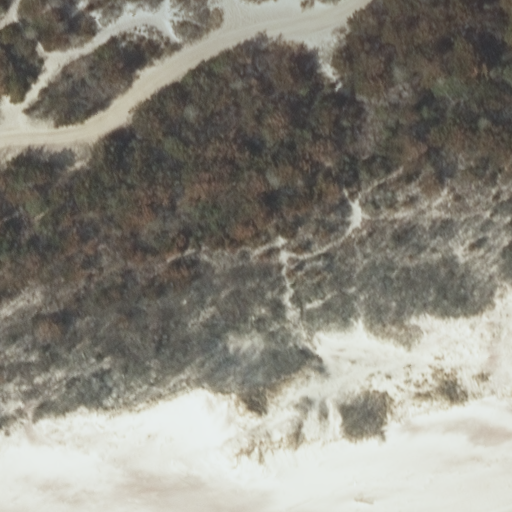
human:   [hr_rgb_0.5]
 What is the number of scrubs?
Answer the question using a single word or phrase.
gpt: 1

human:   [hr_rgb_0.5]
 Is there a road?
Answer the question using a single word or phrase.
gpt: yes

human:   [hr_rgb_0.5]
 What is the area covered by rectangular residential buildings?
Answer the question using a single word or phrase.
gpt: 0m2

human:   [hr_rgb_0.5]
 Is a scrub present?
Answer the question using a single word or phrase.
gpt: yes

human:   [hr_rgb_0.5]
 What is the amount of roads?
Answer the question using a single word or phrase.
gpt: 1

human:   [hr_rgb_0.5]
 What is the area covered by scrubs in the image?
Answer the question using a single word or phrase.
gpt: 10576m2

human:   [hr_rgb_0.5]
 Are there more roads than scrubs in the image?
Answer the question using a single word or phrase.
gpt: no

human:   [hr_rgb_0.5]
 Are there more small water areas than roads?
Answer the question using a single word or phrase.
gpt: no

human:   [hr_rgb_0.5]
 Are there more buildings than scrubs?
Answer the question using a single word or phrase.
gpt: no

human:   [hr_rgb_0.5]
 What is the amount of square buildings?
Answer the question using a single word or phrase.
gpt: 0

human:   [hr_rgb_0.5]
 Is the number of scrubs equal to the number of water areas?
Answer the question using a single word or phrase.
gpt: no

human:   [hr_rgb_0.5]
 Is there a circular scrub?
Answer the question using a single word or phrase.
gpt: no

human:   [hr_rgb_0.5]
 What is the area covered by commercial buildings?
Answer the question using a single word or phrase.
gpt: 0m2

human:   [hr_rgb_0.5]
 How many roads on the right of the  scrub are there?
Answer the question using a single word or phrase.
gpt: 1

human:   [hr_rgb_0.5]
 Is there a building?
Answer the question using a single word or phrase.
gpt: no

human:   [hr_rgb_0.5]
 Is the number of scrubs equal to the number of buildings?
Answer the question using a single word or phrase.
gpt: no

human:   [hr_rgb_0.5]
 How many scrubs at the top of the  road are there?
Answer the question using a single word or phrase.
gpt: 1

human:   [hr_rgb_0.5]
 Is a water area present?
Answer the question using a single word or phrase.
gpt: no

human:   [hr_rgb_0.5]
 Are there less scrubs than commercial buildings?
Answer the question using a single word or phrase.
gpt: no

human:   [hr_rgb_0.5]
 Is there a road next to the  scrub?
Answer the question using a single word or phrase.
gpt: yes

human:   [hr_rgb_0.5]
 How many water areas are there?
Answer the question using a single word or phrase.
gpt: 0

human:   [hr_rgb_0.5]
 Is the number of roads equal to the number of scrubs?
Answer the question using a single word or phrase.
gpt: yes

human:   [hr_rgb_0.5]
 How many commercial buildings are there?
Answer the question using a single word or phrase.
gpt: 0

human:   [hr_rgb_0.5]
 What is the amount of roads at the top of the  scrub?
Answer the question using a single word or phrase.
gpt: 0

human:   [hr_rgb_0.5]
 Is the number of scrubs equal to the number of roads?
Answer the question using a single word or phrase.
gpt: yes

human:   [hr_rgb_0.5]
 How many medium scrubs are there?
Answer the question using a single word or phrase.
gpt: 0

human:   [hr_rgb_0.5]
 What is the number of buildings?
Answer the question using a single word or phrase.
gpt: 0

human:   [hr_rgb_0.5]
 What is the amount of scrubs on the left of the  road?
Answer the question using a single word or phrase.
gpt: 1

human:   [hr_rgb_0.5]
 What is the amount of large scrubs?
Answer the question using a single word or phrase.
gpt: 1

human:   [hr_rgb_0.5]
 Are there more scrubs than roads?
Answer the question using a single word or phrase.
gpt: no

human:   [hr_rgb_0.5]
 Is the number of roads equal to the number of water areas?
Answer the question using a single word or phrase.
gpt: no

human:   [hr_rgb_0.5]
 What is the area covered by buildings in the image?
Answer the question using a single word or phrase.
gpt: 0m2

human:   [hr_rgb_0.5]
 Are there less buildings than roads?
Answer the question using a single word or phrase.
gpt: yes

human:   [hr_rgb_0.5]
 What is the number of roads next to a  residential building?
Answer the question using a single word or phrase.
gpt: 0

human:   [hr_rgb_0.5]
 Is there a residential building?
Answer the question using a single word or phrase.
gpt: no

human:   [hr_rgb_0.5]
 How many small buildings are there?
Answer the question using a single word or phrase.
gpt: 0

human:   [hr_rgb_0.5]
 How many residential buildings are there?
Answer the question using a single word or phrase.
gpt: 0

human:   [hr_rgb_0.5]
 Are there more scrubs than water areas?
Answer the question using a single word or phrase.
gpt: yes

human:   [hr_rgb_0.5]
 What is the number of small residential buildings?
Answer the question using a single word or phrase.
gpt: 0

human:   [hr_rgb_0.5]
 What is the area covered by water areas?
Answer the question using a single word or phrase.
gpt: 0m2

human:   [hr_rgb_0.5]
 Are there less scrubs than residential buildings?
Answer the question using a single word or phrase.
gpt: no

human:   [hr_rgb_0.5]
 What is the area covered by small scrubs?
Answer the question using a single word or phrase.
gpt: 0m2

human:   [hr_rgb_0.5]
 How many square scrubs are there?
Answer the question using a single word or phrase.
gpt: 0

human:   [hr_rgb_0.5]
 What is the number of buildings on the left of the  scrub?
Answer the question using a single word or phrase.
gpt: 0

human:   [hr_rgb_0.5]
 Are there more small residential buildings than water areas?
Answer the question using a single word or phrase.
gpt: no

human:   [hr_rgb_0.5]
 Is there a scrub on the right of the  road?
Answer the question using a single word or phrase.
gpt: no

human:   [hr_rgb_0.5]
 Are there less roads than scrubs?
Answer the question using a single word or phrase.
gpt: no

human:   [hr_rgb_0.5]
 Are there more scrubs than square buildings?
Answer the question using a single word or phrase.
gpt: yes

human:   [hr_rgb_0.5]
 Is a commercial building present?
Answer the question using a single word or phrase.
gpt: no

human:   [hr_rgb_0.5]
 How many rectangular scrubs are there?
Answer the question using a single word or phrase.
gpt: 1

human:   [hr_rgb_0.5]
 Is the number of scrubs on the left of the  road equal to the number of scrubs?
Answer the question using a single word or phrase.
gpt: yes

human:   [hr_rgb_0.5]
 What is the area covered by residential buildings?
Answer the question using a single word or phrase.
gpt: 0m2

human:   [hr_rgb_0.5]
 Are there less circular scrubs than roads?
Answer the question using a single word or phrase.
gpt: yes

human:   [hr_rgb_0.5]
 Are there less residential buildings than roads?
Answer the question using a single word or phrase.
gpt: yes

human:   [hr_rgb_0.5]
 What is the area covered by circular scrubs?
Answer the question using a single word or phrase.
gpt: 0m2

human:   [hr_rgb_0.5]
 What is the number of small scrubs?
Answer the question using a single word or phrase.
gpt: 0

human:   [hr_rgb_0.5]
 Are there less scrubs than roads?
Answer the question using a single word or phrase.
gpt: no

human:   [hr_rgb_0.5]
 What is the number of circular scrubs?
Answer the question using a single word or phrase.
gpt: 0

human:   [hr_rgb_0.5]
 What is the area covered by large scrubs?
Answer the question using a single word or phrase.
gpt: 10576m2

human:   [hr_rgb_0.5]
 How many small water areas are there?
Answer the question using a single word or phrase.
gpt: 0

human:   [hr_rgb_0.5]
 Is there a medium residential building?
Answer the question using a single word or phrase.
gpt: no

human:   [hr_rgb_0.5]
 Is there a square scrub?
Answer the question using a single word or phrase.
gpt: no

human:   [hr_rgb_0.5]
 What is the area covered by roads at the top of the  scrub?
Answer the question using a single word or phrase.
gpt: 0m2

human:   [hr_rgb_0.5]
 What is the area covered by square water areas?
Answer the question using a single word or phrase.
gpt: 0m2